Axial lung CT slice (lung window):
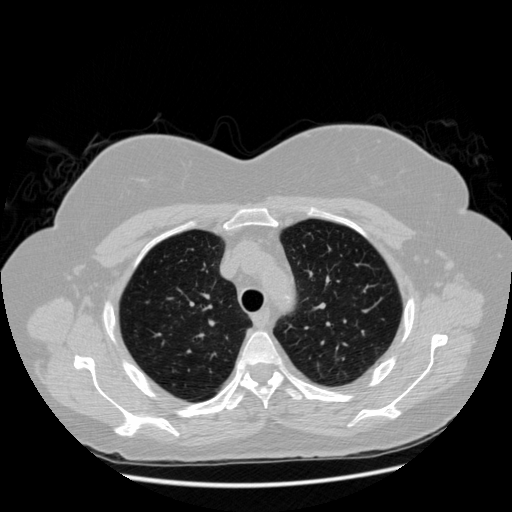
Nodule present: no